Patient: sex F, age 65
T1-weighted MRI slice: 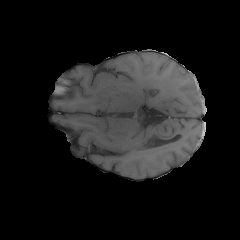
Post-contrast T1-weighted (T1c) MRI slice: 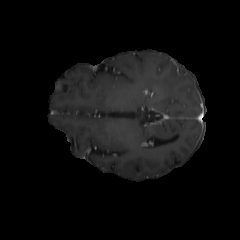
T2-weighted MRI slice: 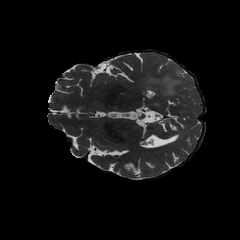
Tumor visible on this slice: yes
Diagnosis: Glioblastoma, IDH-wildtype
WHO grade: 4